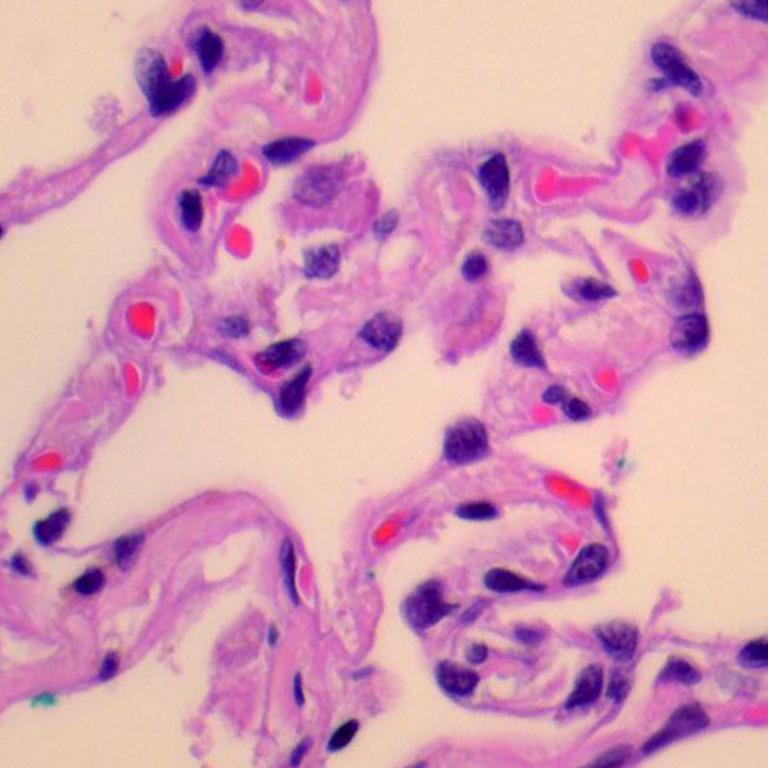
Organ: lung
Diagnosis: benign